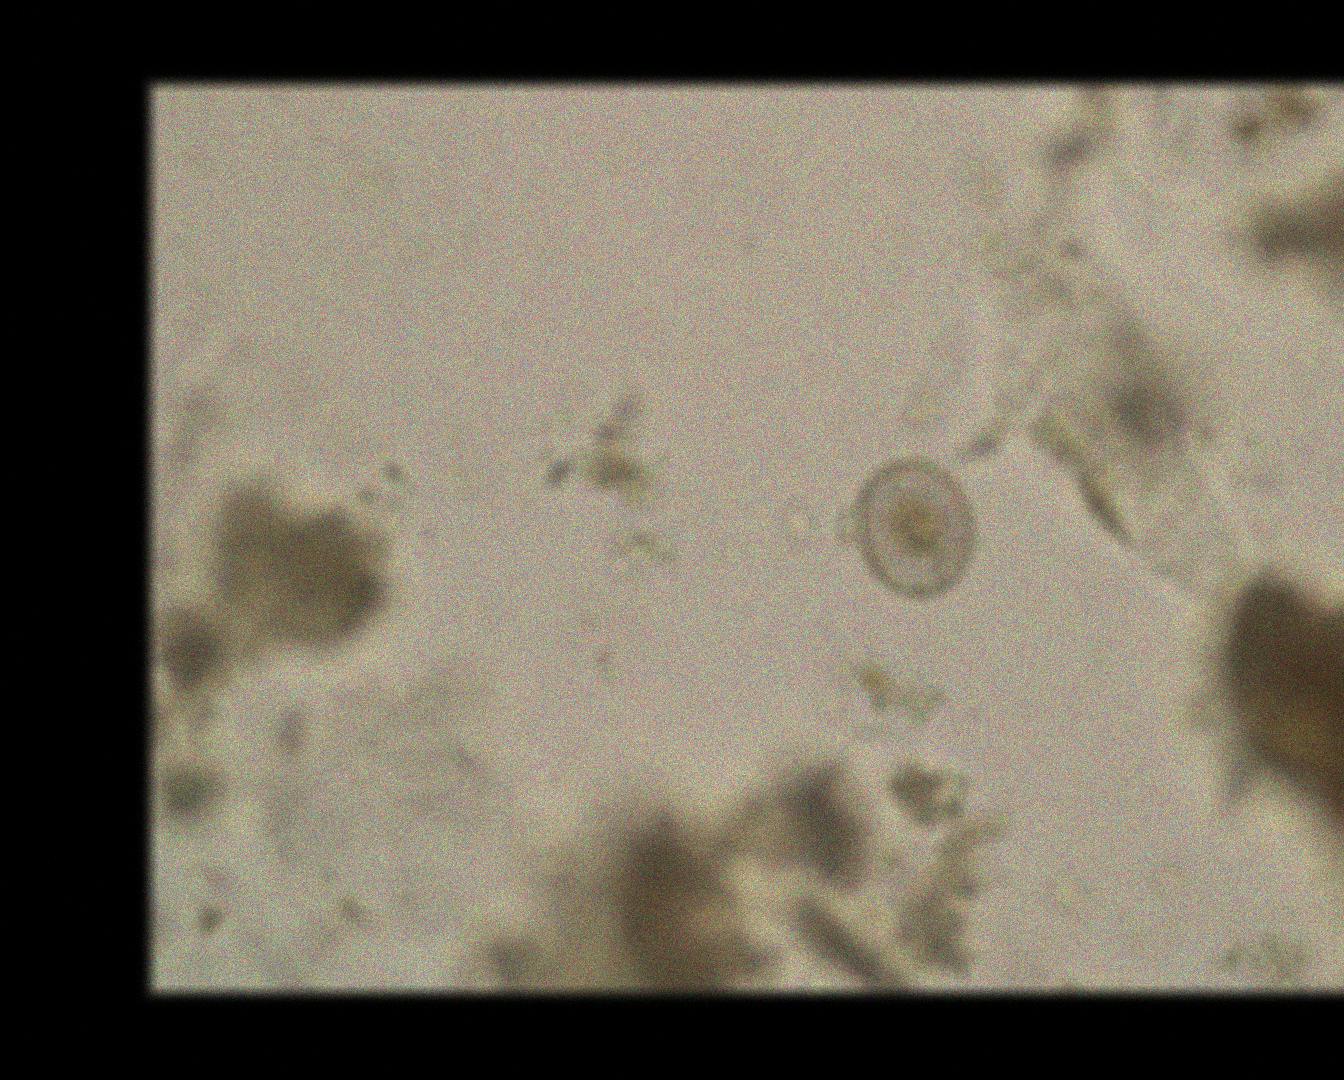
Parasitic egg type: Hymenolepis nana